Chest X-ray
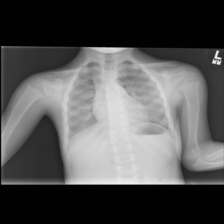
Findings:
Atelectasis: negative
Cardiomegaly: negative
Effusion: negative
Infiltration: negative
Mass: negative
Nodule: negative
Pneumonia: negative
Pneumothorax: negative
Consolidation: positive
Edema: negative
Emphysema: negative
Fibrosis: negative
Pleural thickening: negative
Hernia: negative